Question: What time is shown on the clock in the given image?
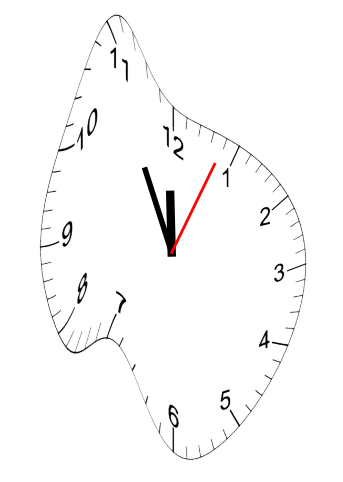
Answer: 11:55:04